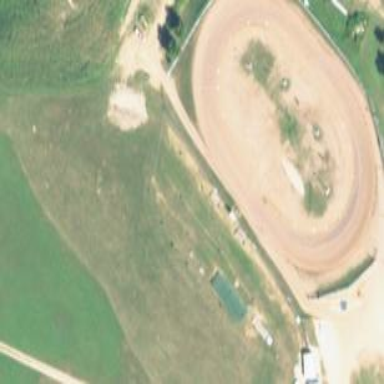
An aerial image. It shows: Unpaved raceway for motor sports.